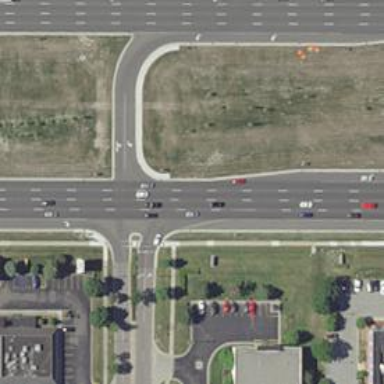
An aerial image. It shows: Unclassified asphalt road with separate sidewalk.